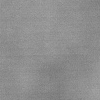
Atmospheric dust classification: dusty